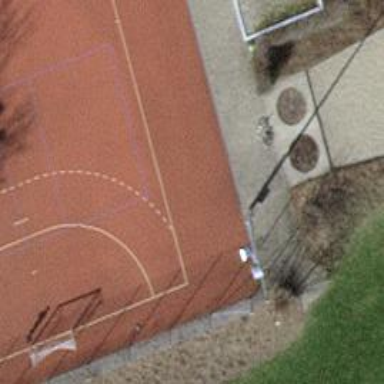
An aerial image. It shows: Floodlight lamp.